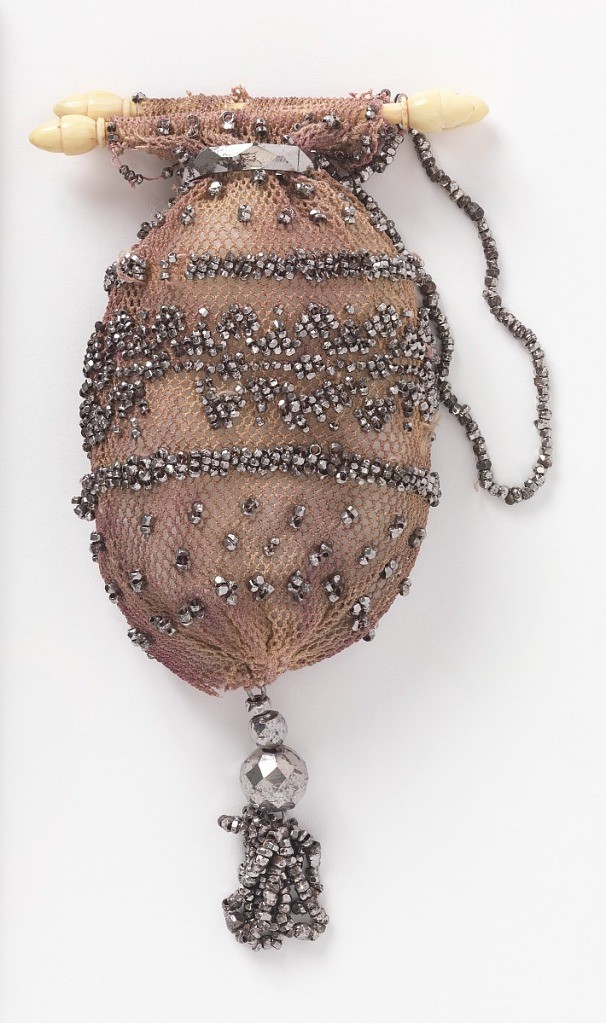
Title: Purse
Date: early 19th century
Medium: silk, metal, ivory/bone Technique: beaded, crochet
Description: Rose color silk net, crocheted; ornamented with cut steal beads. Steel ring to slide and close. Fitted at top with small ivory or bone bars to open. Cut steel pendant; steel chain to carry.